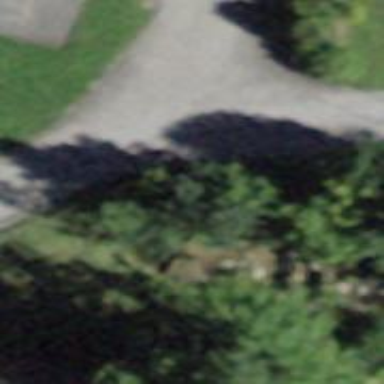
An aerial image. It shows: Residential road with asphalt surface designated as hiking trail.